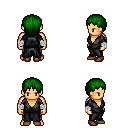
a pixel art fantasy rpg character, male body template, human, tanned skin, gray robe, metal pants, green plain hairstyle, white cloth bandages, brown shoes, four views (front, back, left, right), 2x2 character sprite sheet, small pixel art, hard edges, no anti-aliasing